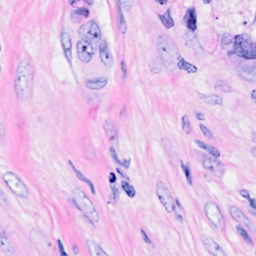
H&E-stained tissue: Breast